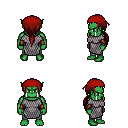
a pixel art fantasy rpg character, male body template, orc, green skin, chain mail, teal pants, brunette ponytail hairstyle, red bandana, cloth bracers, four views (front, back, left, right), 2x2 character sprite sheet, small pixel art, hard edges, no anti-aliasing